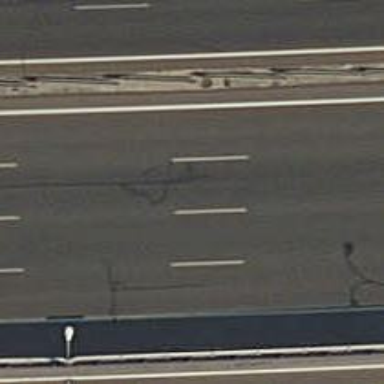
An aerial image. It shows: Asphalt motorway.